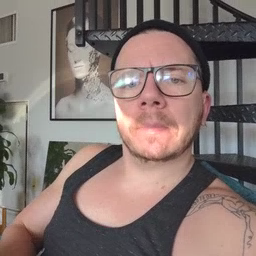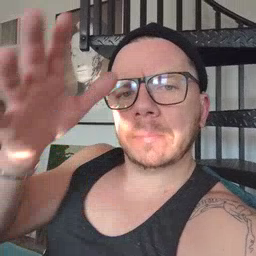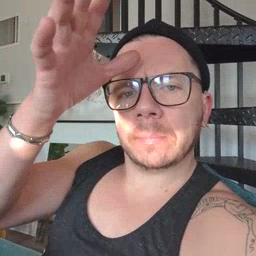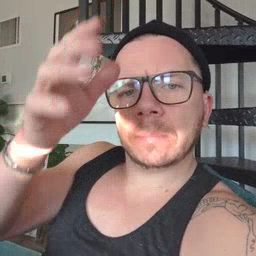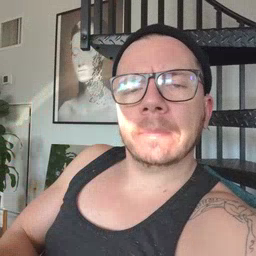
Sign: dad